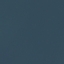
Land use / land cover: SeaLake